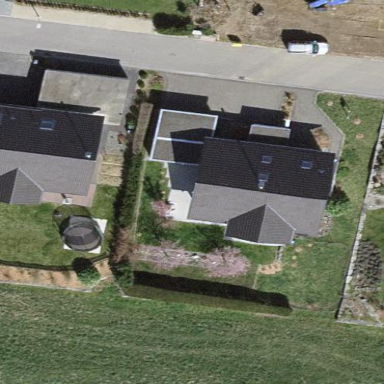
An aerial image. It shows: Detached building.